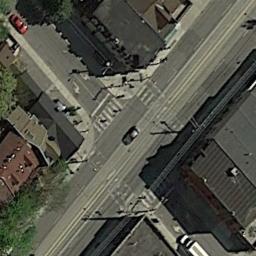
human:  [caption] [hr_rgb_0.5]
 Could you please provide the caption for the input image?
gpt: There are many buildings beside the intersection .

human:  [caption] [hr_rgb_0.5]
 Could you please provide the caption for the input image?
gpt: An intersection with sparse traffic located in a residential area .

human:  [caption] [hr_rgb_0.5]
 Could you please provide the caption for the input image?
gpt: There are houses and trees near the crossroads .

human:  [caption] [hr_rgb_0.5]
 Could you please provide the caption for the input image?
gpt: There are several moving vehicles on the road at the intersection, With many buildings and some trees around the intersection .

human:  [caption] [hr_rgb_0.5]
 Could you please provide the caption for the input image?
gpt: There are some black buildings beside the intersection .